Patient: sex M, age 55
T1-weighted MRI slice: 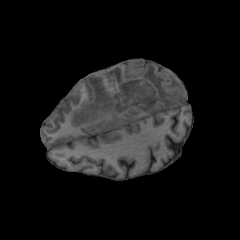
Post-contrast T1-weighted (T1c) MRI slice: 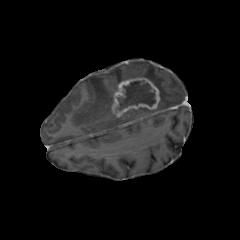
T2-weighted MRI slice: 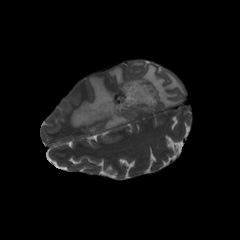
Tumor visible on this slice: yes
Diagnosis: Glioblastoma, IDH-wildtype
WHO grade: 4